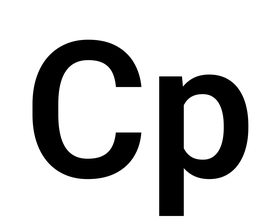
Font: Roboto_SemiBold